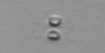
Label: Chaetoceros